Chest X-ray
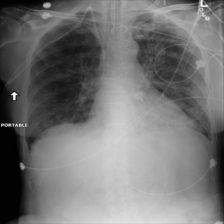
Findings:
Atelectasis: negative
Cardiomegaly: negative
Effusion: negative
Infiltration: negative
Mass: negative
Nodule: negative
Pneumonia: negative
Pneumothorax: negative
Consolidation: negative
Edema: positive
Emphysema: negative
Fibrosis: negative
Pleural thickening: negative
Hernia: negative